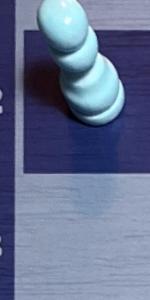
Label: Empty